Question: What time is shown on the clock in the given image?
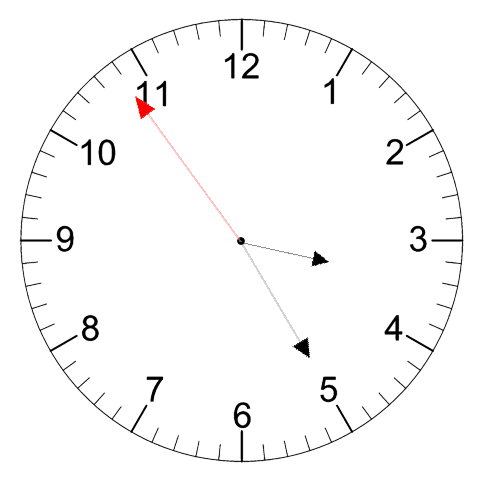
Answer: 03:24:54